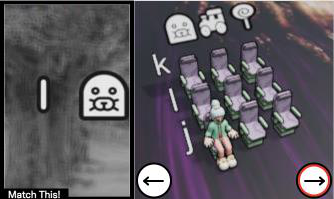
Task: seats
Answer: no